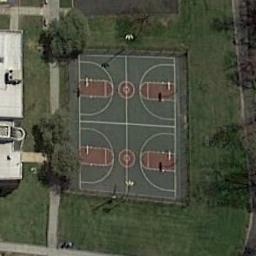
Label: basketball_court